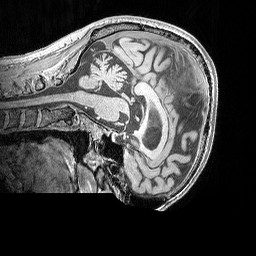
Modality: MP2RAGE
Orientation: sagittal
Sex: male
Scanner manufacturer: siemens
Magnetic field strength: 3 T
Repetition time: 5 s
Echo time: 0.00292 s